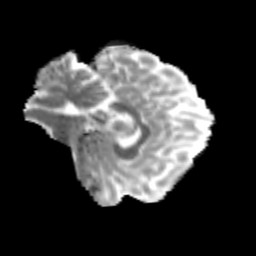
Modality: MD
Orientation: sagittal
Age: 25
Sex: female
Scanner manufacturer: siemens
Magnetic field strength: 3 T
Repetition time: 3.5 s
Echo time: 0.125 s